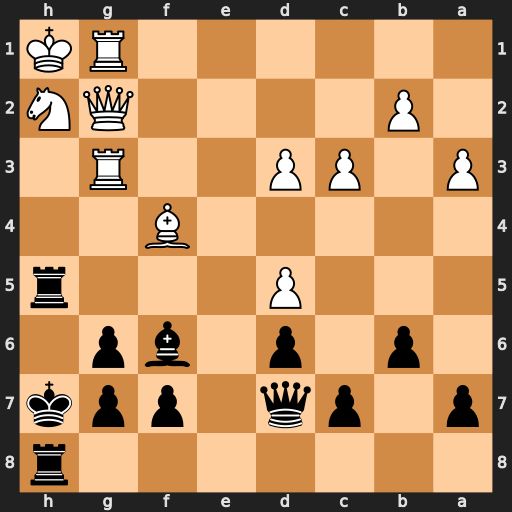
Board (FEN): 7r/p1pq1ppk/1p1p1bp1/3P3r/5B2/P1PP2R1/1P4QN/6RK
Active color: b
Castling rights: -
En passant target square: -
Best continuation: Kg8 Re3 Be5 Rxe5 dxe5